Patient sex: F
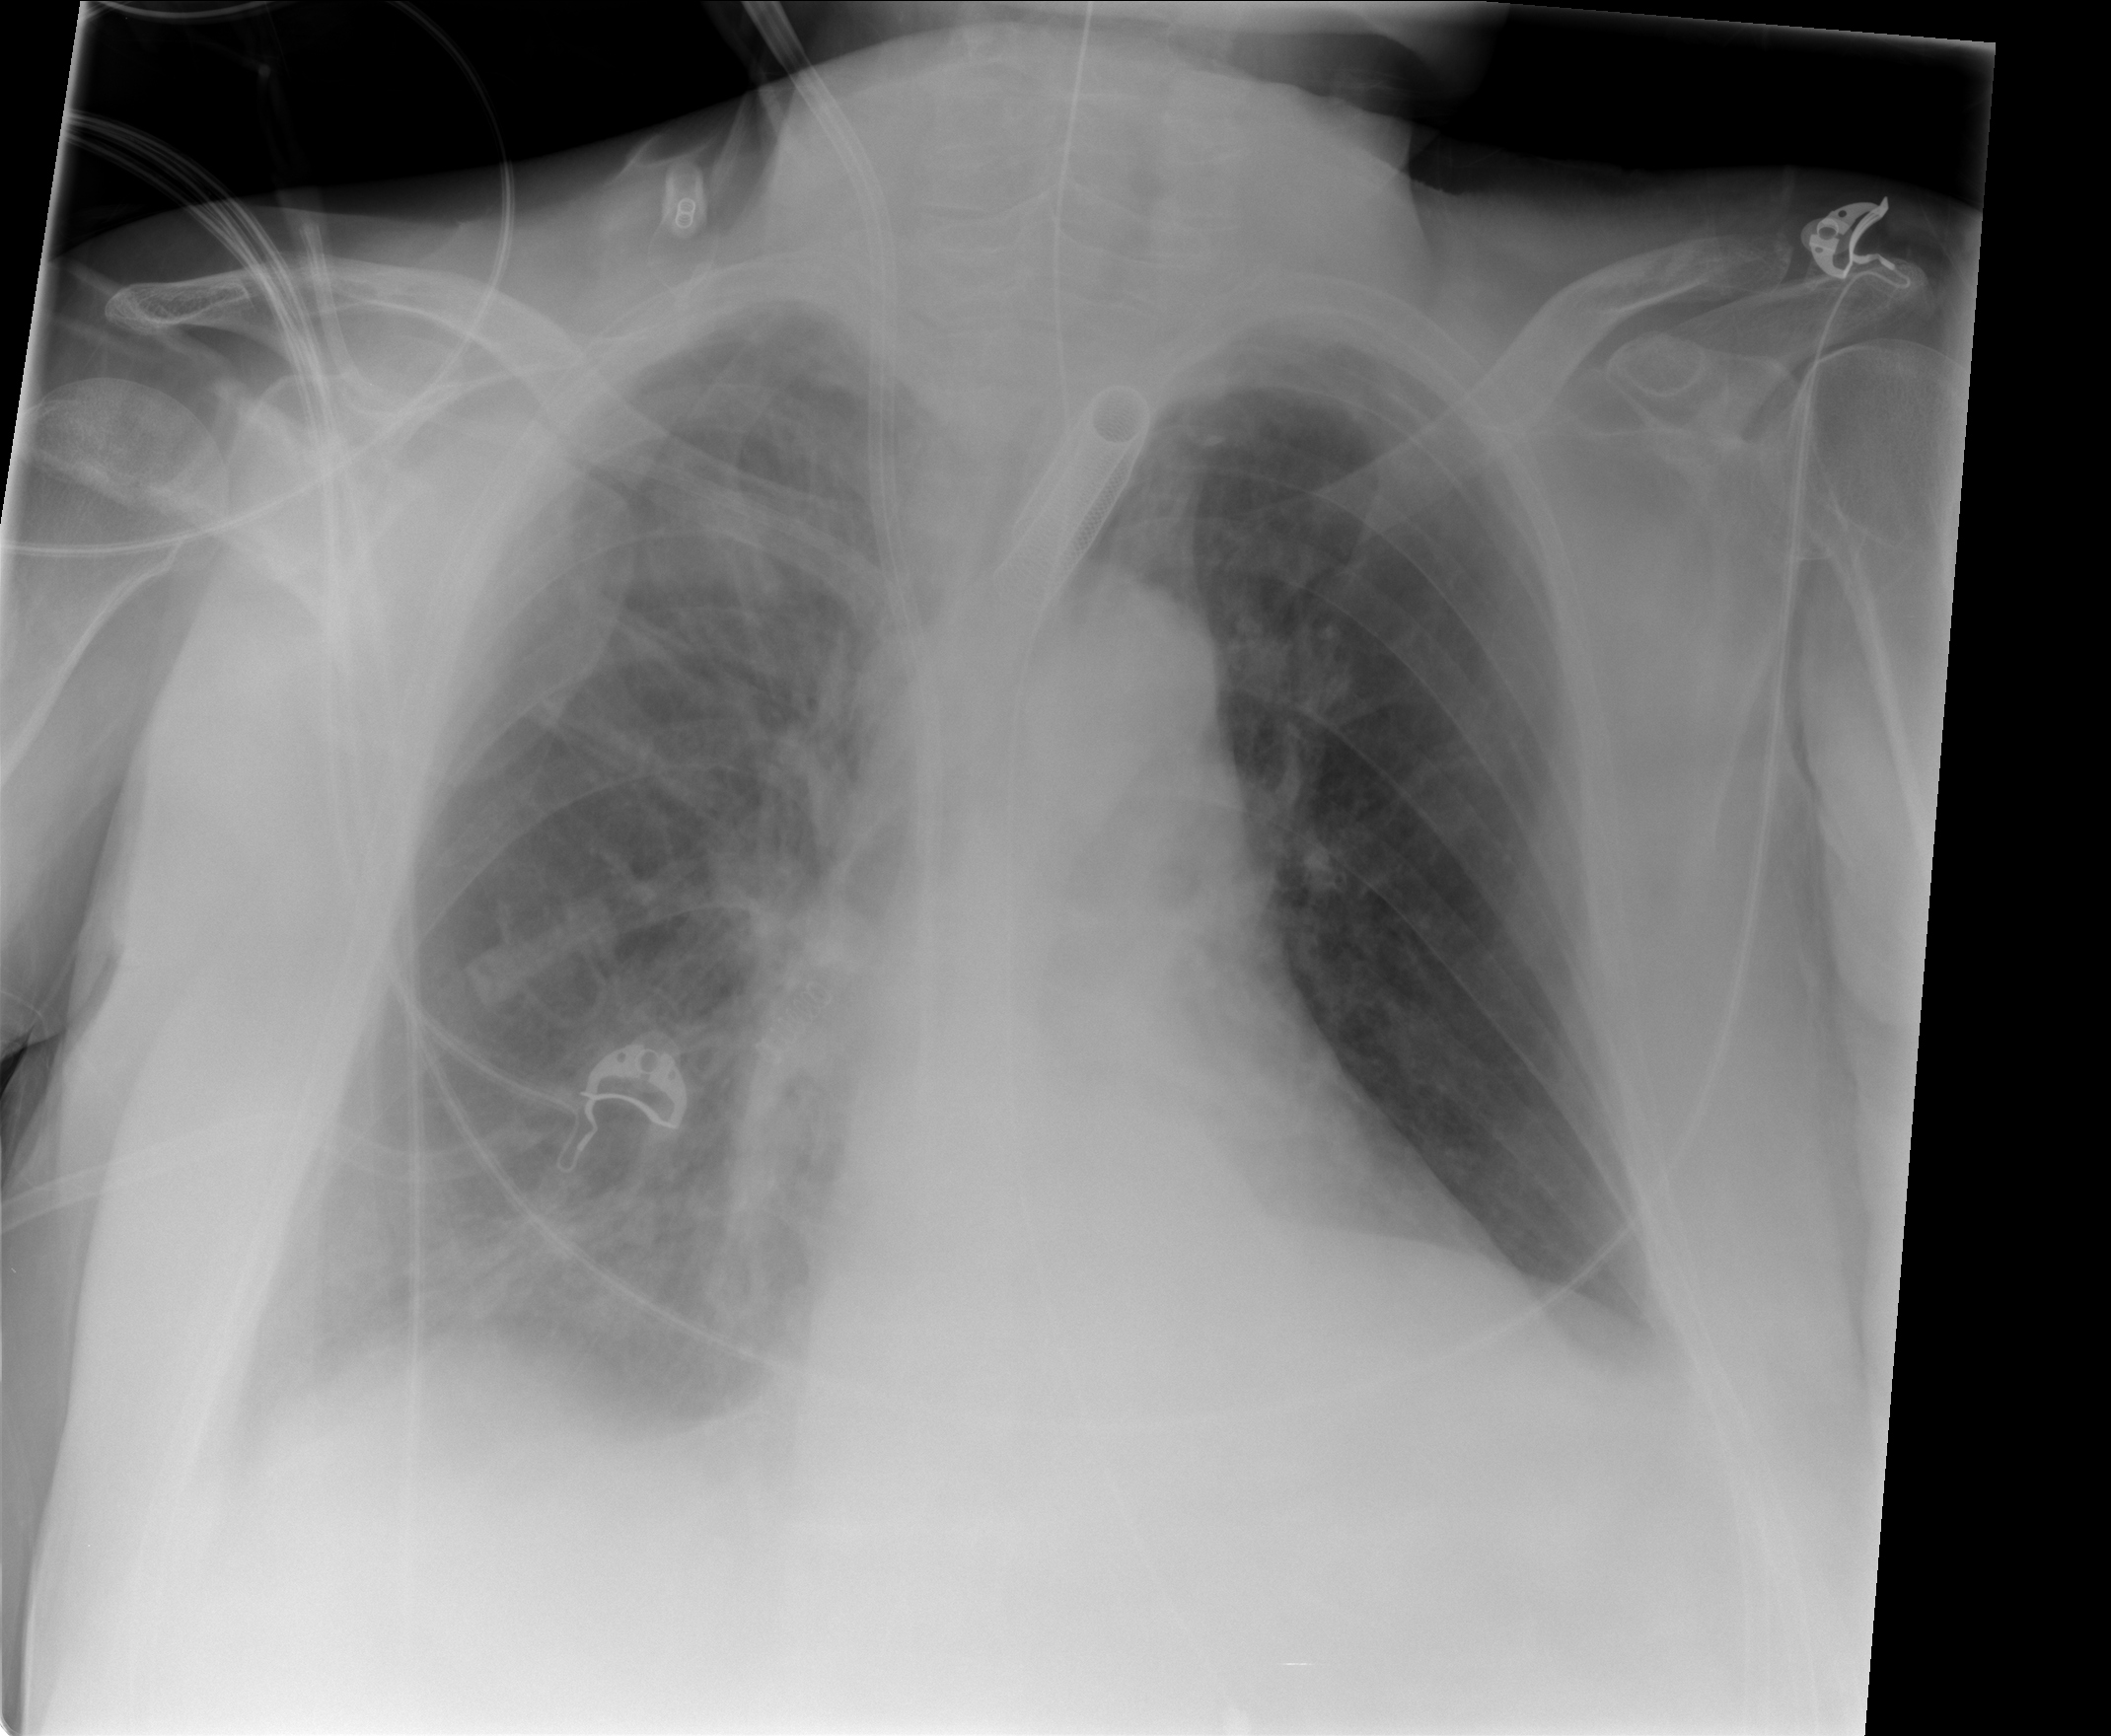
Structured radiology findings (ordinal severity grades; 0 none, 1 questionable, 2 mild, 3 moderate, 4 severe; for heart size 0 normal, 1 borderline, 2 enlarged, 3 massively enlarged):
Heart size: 2
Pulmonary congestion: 0
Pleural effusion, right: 2
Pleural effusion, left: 0
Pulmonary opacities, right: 0
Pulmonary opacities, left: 0
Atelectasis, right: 2
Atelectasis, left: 0